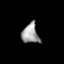
Tissue: lung
Cell type: Epithelial cells
Senescence score: 0.2317
Nuclear area (px): 330
Mean DAPI intensity: 154.152